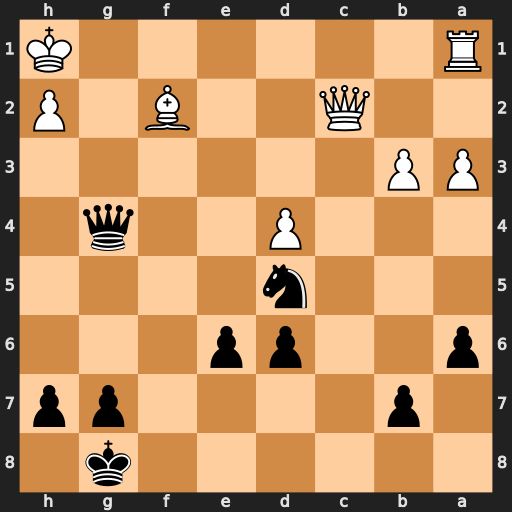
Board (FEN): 6k1/1p4pp/p2pp3/3n4/3P2q1/PP6/2Q2B1P/R6K
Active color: b
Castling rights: -
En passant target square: -
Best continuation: Qf3+ Kg1 Nf4 Kf1 Qg2+ Ke1 Qh1+ Kd2 Qxa1